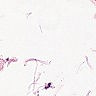
Metastatic tissue present: no